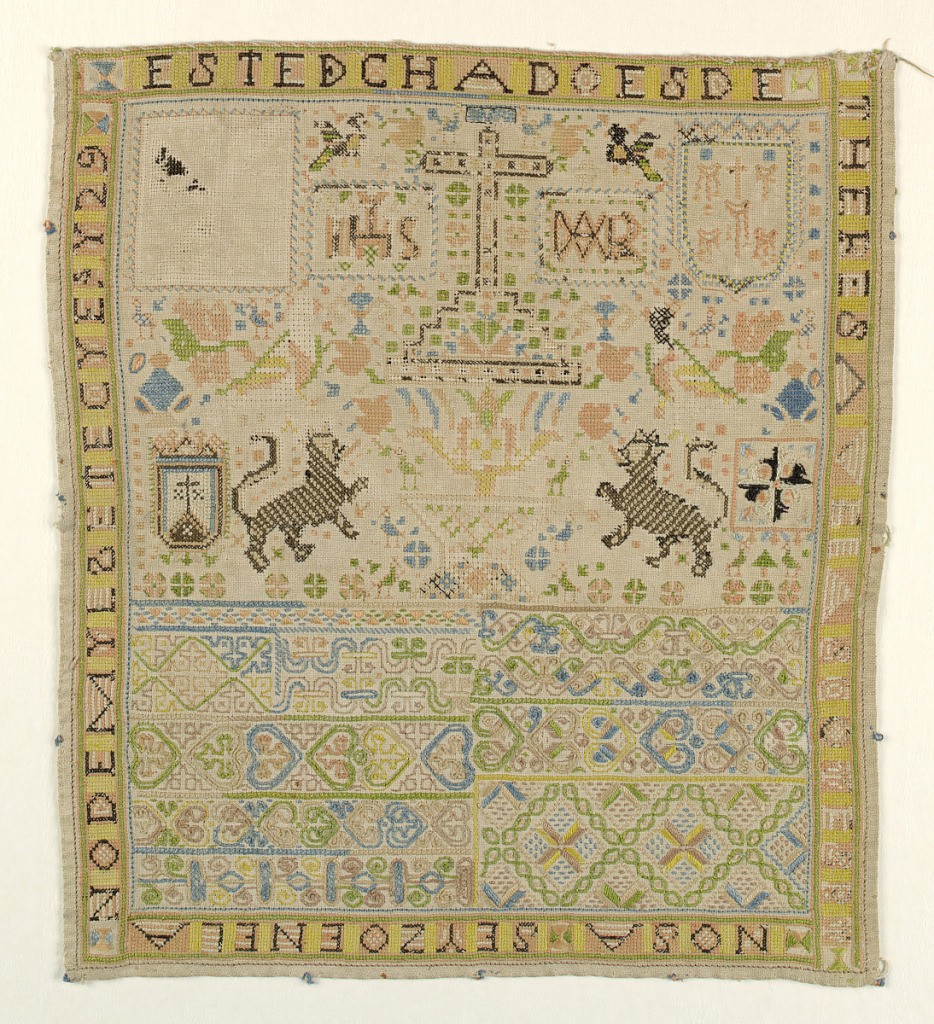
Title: Sampler
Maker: Theresa Velasco y Epynosa
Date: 1729
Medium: silk embroidery on cotton foundation Technique: embroidered in stem, cross, chain, running, coral, back, and long-armed cross stitches on plain weave foundation
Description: Sampler densely embroidered with geometric and floral pattern bands and spot motifs including religious and heraldic motifs, within a frame of text.